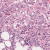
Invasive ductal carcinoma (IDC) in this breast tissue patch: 1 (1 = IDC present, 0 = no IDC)